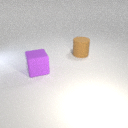
large purple rubber cube to the left of large brown rubber cylinder